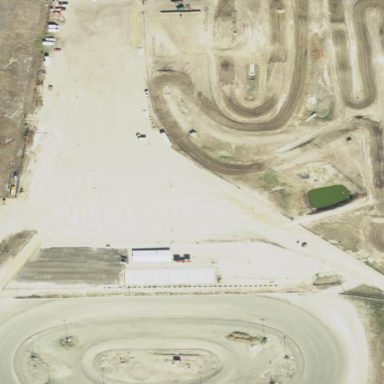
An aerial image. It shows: Raceway with dirt surface.